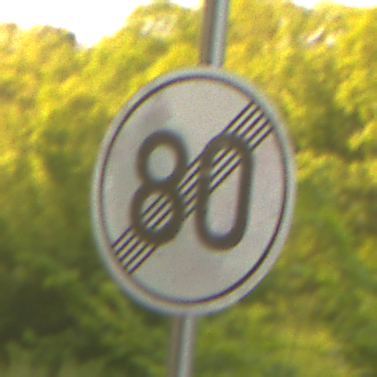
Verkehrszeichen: EndeGeschwindigkeit80
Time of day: SunriseSunset
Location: Outdoor (RoadRail)
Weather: Clear
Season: NotSpecified
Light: Natural